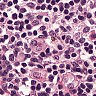
Metastatic tissue present: no